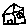
Label: house